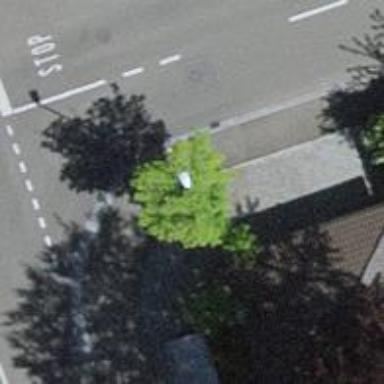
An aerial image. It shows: Historic wayside cross.